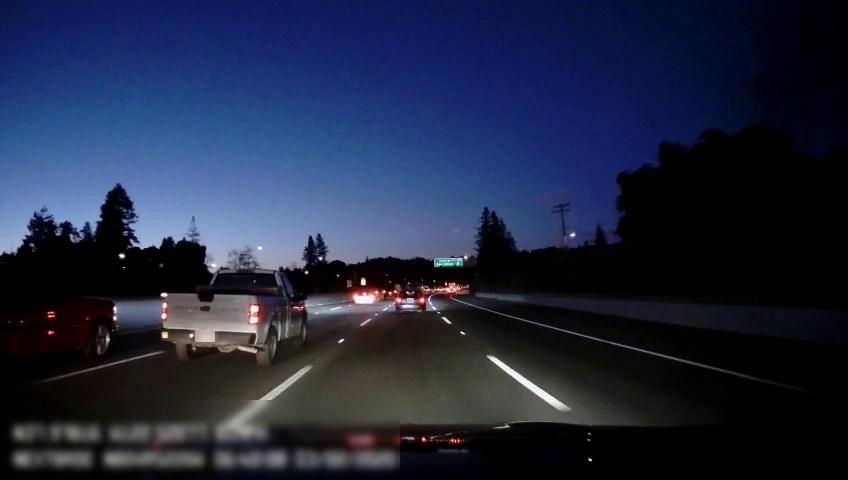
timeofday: Night
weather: Other
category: Drivable Space
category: Vehicles | Car
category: Vehicles | SUV
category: Vehicles | Car
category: Vehicles | Truck
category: Vehicles | Truck
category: Lanes | Alternate Lane
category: Lanes | Alternate Lane
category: Lanes | Current Lane
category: Lanes | Current Lane
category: Lanes | Alternate Lane
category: Traffic | Signs
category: Traffic | Signs